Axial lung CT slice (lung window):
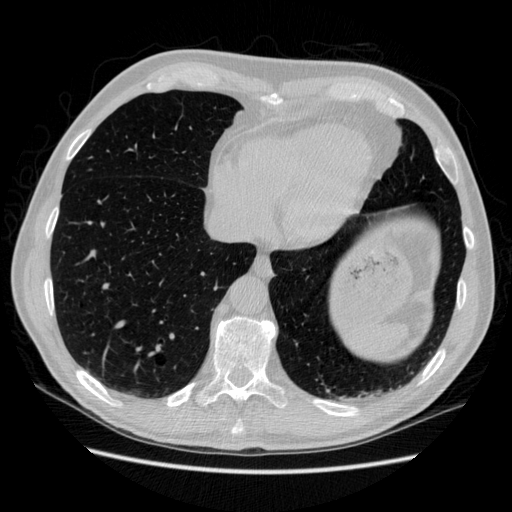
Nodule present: no